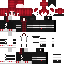
A male human skin with dark skin, wearing brown long hair dressed in a red hoodie and red pants, featuring a closed mouth.